Эквивалентная схема реального источника переменного напряжения частоты $\omega = 1.00\cdot 10^3~с^{-1}$ состоит из идеального источника напряжения амплитудой $U = 15.0~В$, резистора $r = 2019~Ом$ и конденсатора $C = 100~мкФ$. К источнику можно подключать в качестве нагрузки различные схемы из резисторов, конденсаторов и катушек индуктивности.
При какой нагрузке выделяющаяся в ней тепловая мощность будет максимальна? Предложите схему нагрузки и рассчитайте параметры входящих в неё элементов. Если вы нашли несколько решений, приведите самый простой вариант. Найдите также саму максимальную мощность.
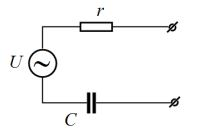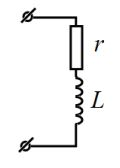
Решение: Пусть $R$ — активная составляющая нагрузки (действительная часть импеданса), а $X$ — реактивная составляющая всей цепи (мнимая часть полного импеданса). Тогда амплитуда тока равна$$I=\frac{U}{\sqrt{(r+R)^2}+X^2}.$$Средняя тепловая мощность в нагрузке$$P=\frac{1}{2}I^2R=\frac{U^2R}{2[(r+R)^2+X^2]}.$$Видно, что максимальной мощности соответствует $X = 0$, т.е. в цепи не должно быть сдвига фаз. Оставшееся выражение имеет максимум при $R = r$.Сдвиг фаз будет нулевым, если последовательно конденсатору подключить катушку, такую что $\frac{1}{\omega C}=\omega L$ откуда $L=\frac{1}{\omega^2C}=1.00\cdot10^{-2}~Гн$.Получается, что простейшая нагрузка должна состоять из последовательно соединённых резистора, сопротивлением $2019~Ом$ и катушки индуктивностью $1.00 \cdot 10^{−2}~Гн$.Максимальная мощность равна$$P_{\max}=\frac{1}{2}\frac{U^2}{4r}=\frac{U^2}{8r}=13.9~мВт.$$
Темы:
T, Жаутыковские